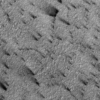
Label: not_dusty